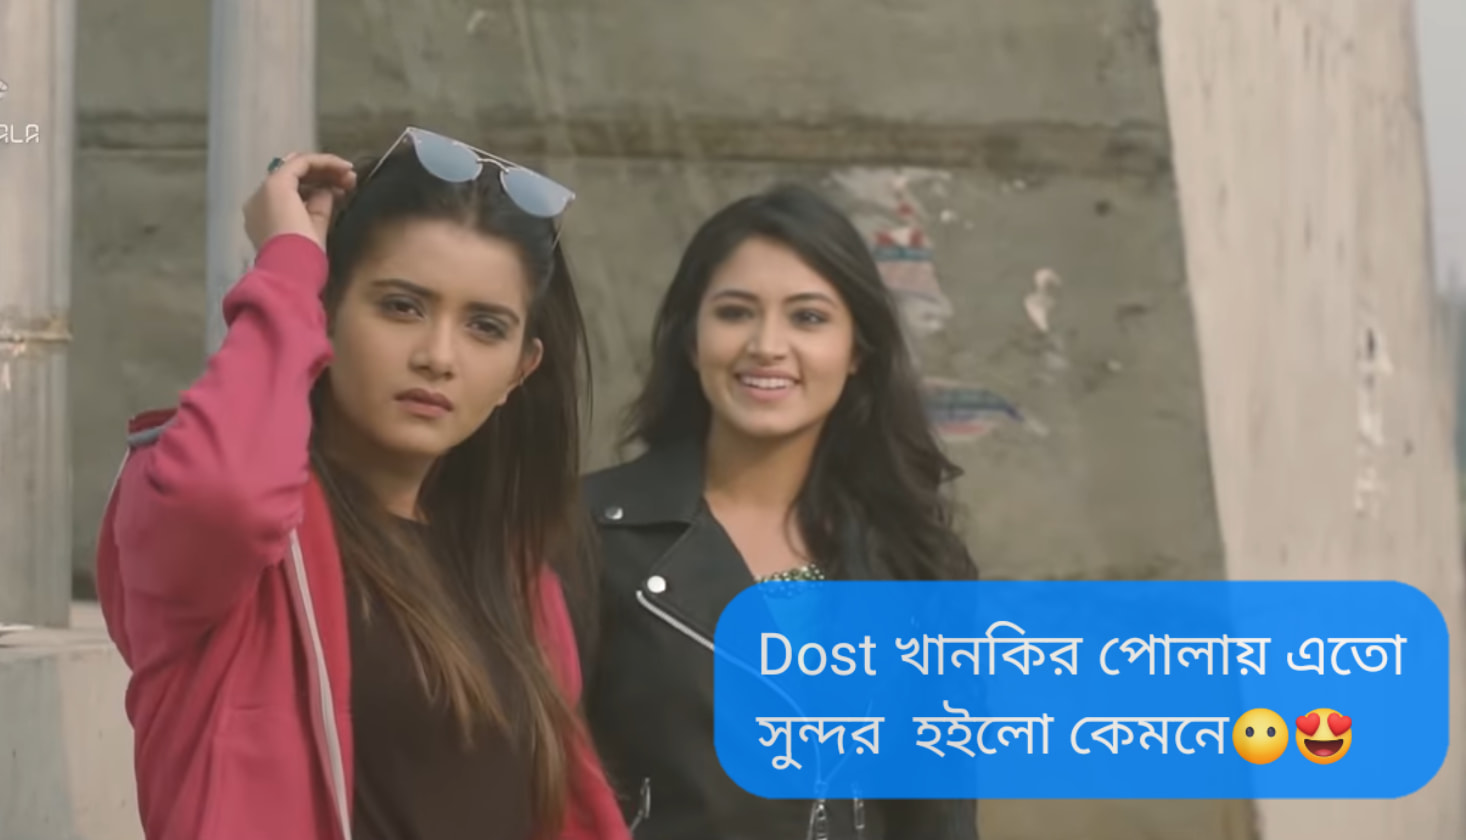
Caption: Dost খানকির পোলায় এতো সুন্দর হইলো কেমনে
Label: non-hate